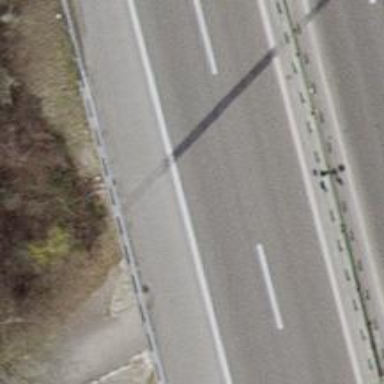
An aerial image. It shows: Asphalt motorway.